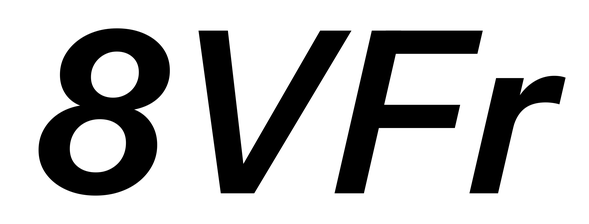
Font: InstrumentSans-Italic_SemiBold_Italic